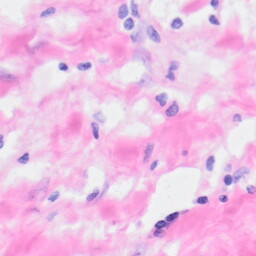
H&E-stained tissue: Kidney